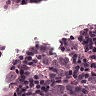
Metastatic tissue present: yes